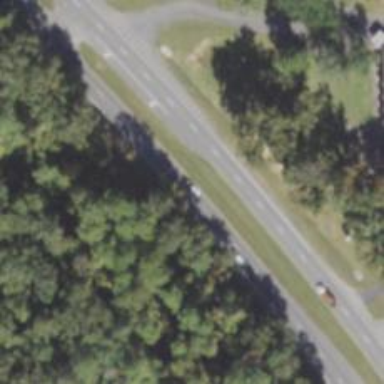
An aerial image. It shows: Asphalt road designated as trunk highway.